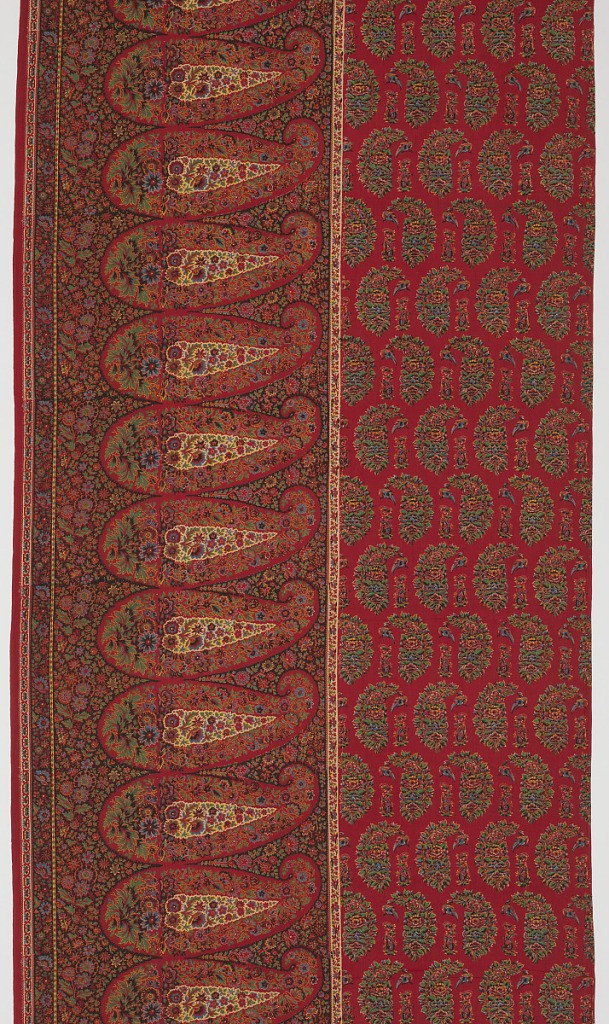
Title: Textile
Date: early 19th century
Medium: cotton Technique: plain weave block printed in lapis technique; three different sets of blocks were used; blocks for outer edge of paisley border: 7 1/2 x 10 in.; blocks for inner edge of paisley border: 9 3/4 x 10 in. Blocks for field: 9 3/4 x 7 1/2 in. Label: block printed on cotton plain weave
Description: Length of fabric with a deep border of paisley shapes and a field of smaller paisley shapes. The fabric is three directional.